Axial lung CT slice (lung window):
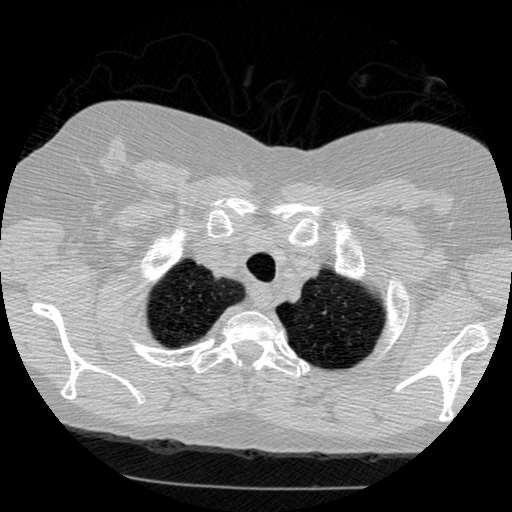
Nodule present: no